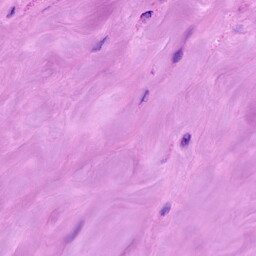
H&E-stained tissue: Breast